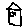
Label: house